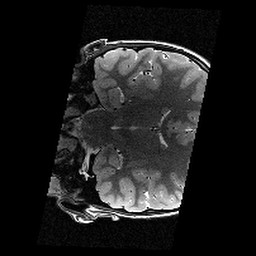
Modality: T2w
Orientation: coronal
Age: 10
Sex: female
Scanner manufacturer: siemens
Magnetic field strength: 3 T
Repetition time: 9.23 s
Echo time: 0.067 s